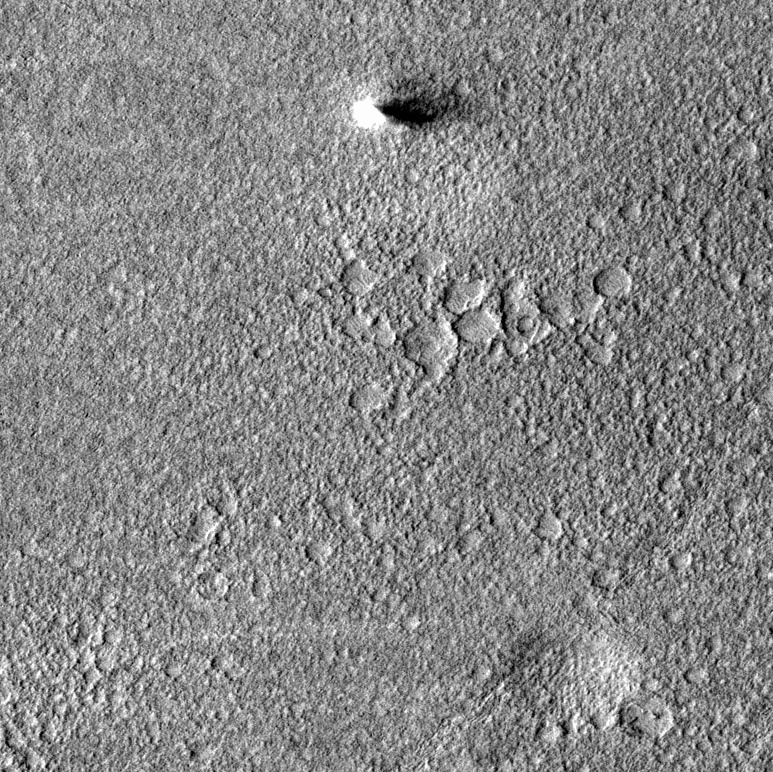
Label: dustdevil